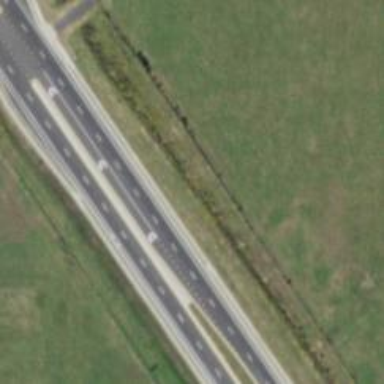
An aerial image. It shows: Primary road with asphalt surface.